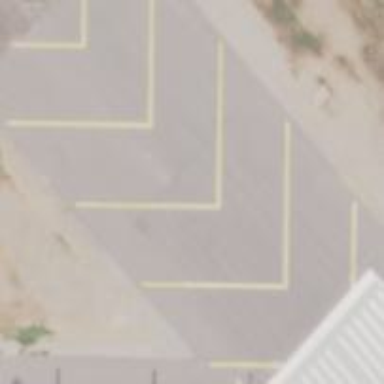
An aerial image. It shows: Area at the airport designated as stopway.